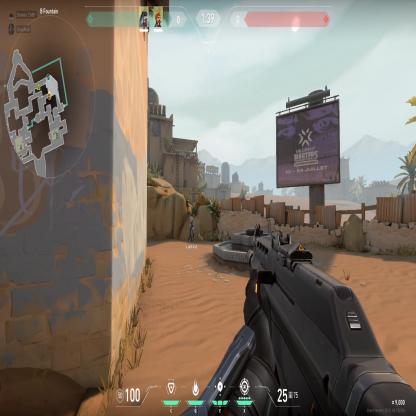
Label: teammate